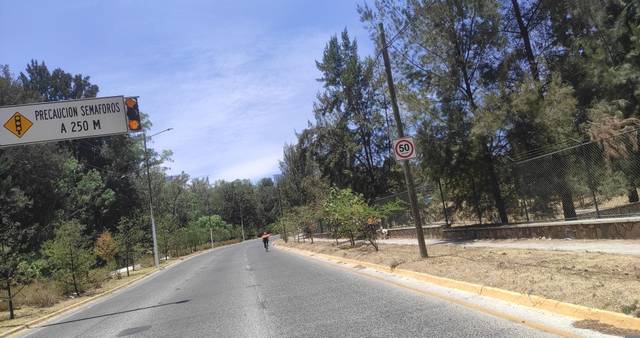
Region: Mexico
Coordinates: 20.712, -103.399